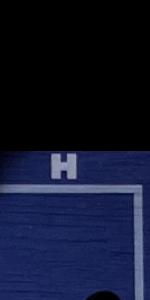
Label: Empty